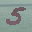
Label: 5